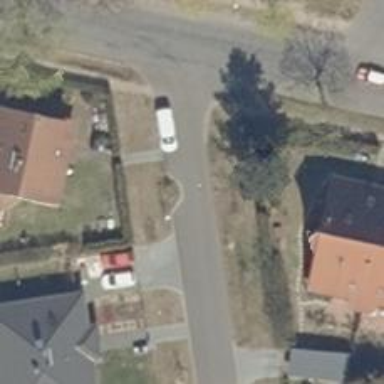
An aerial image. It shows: Traffic calming feature called choker.